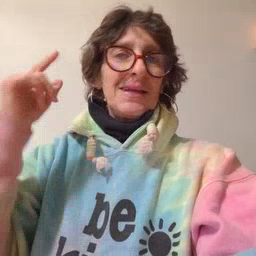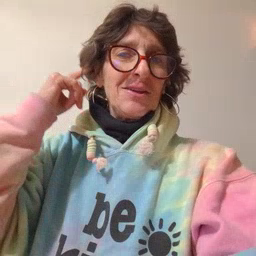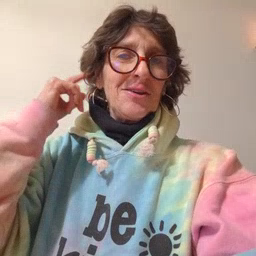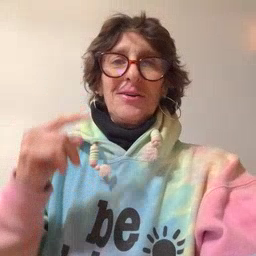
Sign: ear